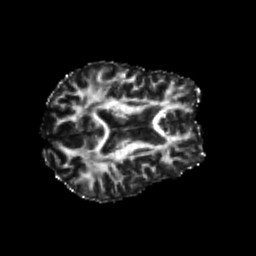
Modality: FA
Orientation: axial
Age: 23
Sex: male
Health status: healthy
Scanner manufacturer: philips
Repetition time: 7.386 s
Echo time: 0.08599 s